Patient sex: F
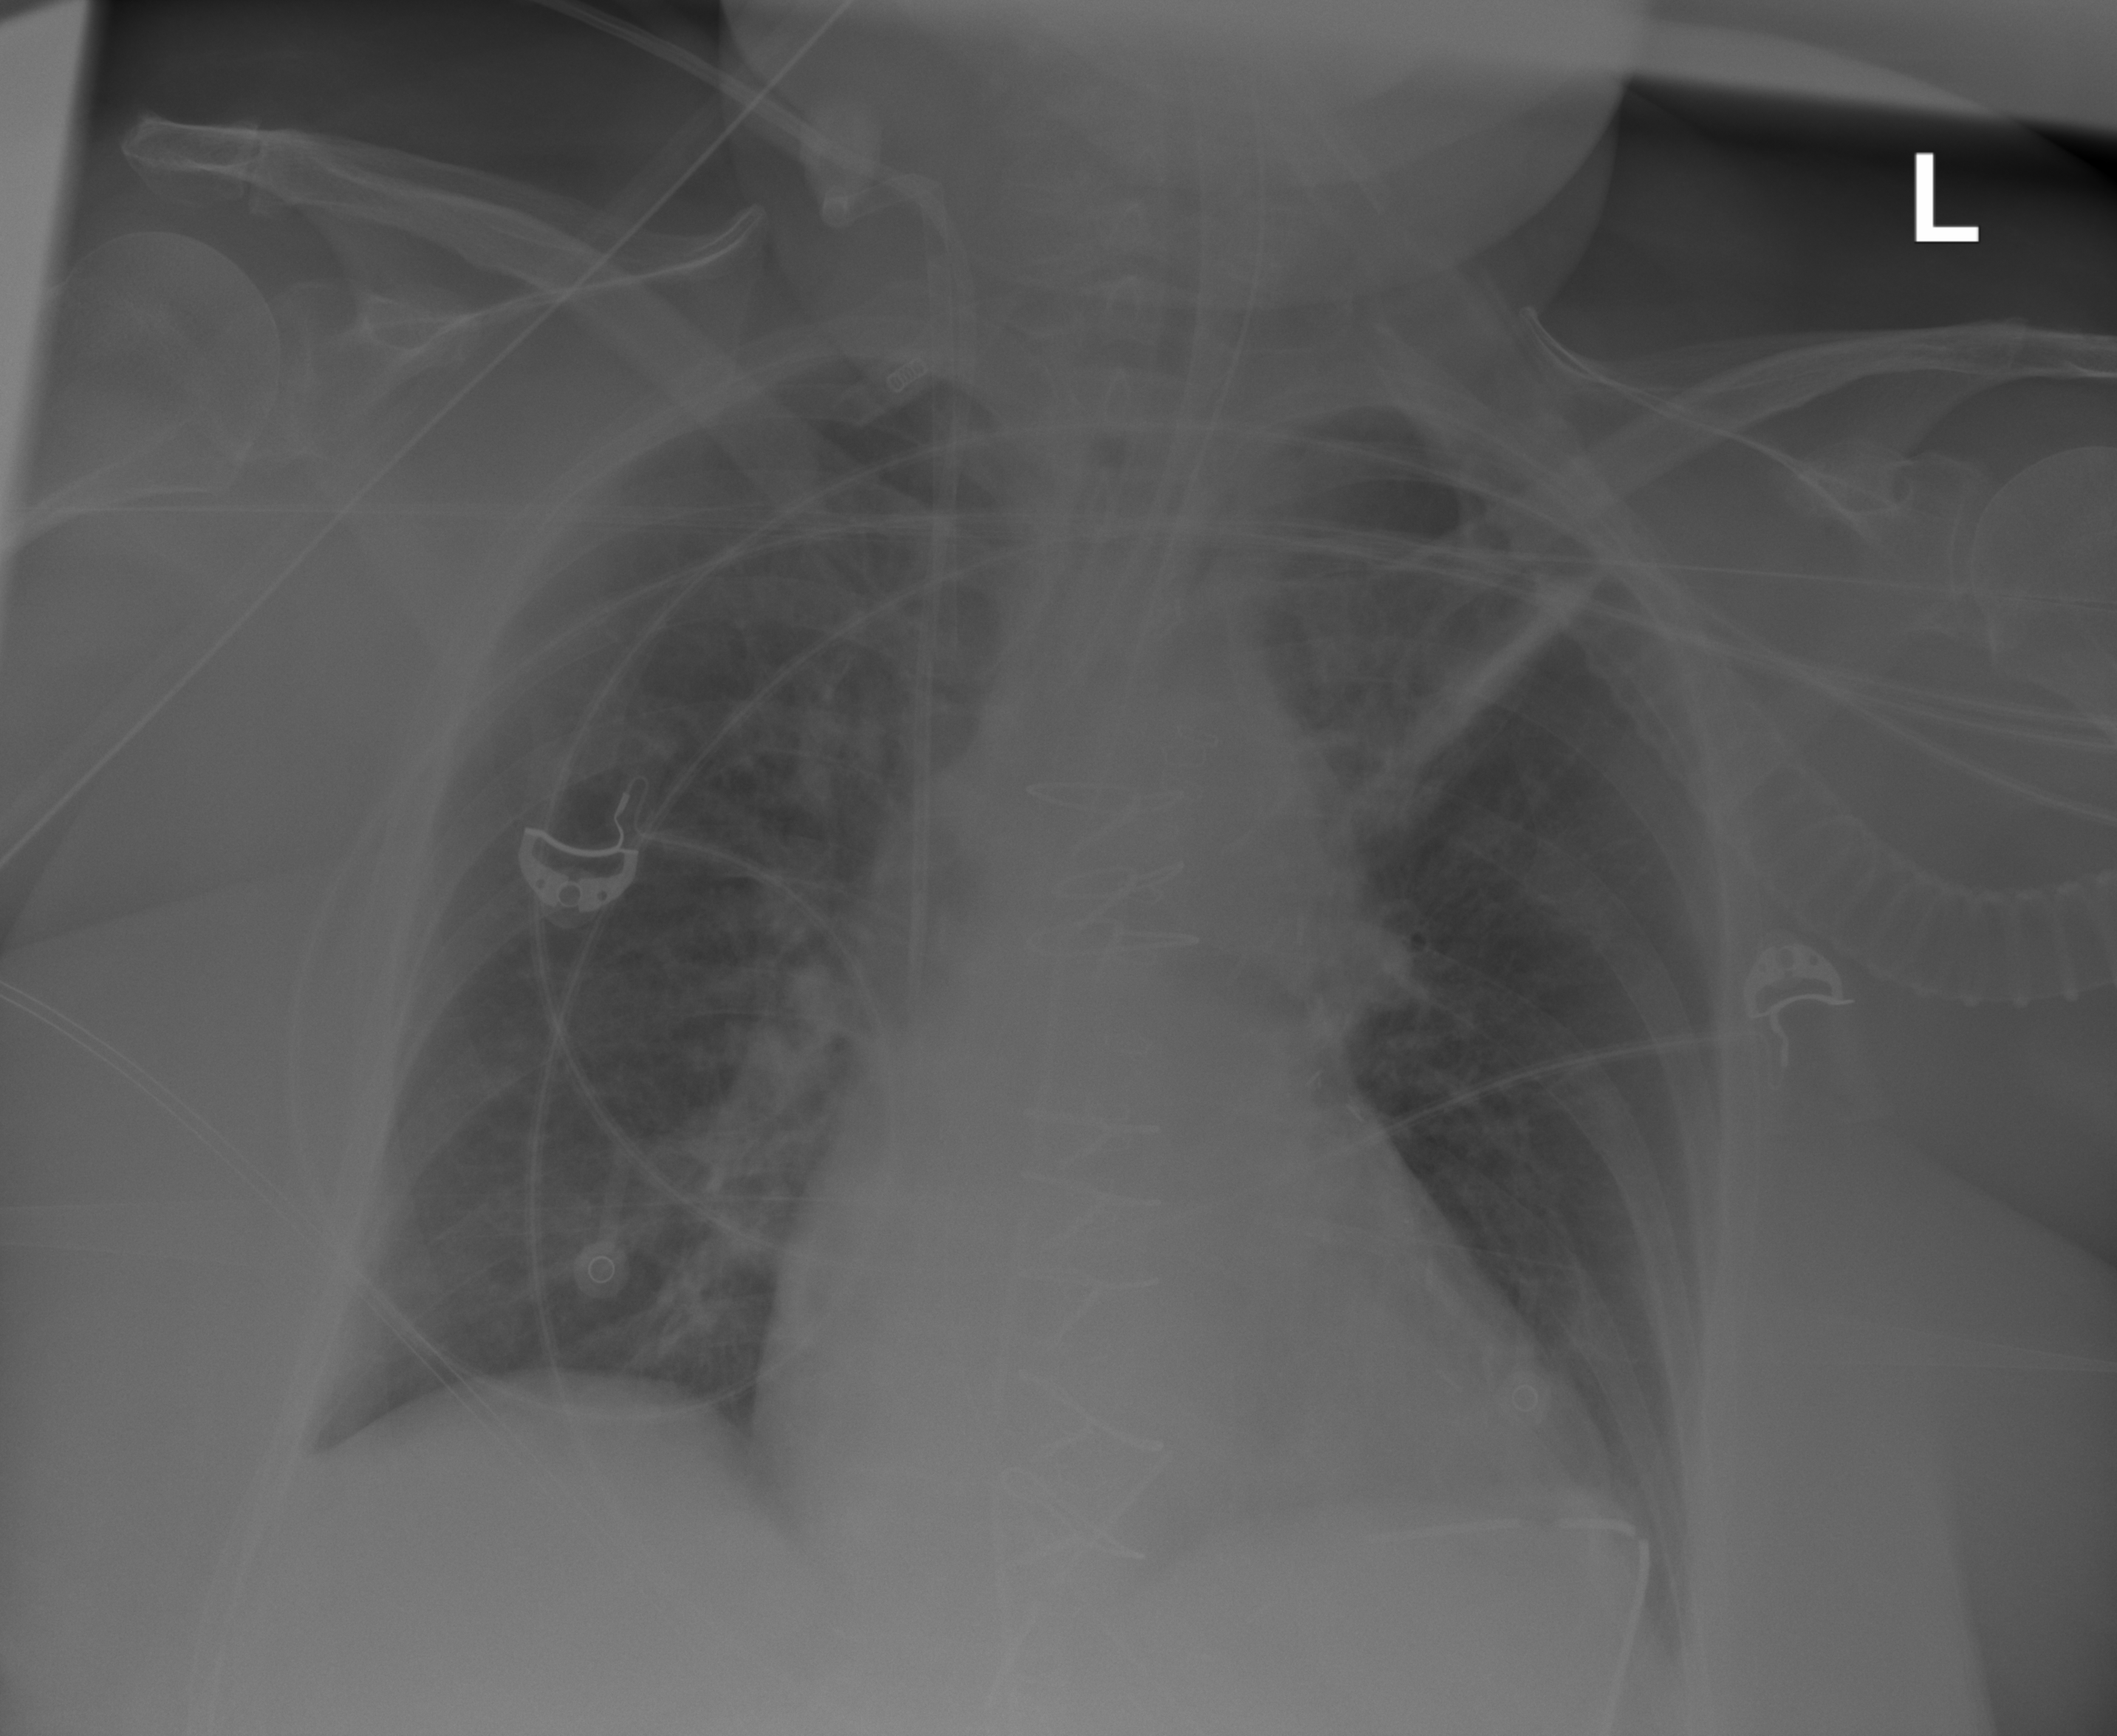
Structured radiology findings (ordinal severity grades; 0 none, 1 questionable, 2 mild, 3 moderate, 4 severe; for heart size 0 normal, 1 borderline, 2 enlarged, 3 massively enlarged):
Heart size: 0
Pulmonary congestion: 0
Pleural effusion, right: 0
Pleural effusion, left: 0
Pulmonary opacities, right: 0
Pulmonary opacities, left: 0
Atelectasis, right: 0
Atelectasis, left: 2